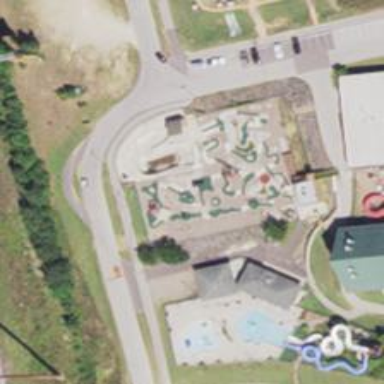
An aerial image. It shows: Miniature golf leisure land.